Interaction volume radius: 10 \u00c5
Interaction volume height: 20 \u00c5
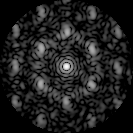
Disorder parameter: 0.5534